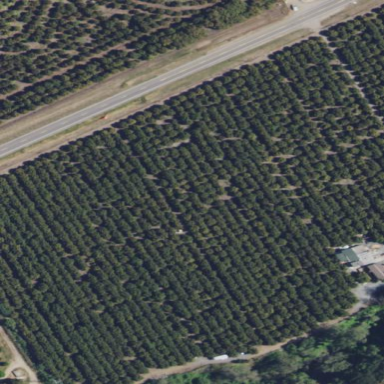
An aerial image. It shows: Orchard.